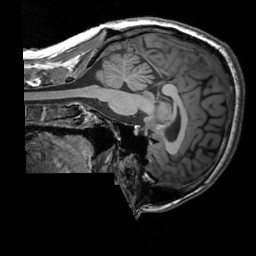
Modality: T1w
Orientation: sagittal
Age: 30
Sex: male
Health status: healthy
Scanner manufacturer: siemens
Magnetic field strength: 3 T
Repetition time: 2.3 s
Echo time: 0.00303 s